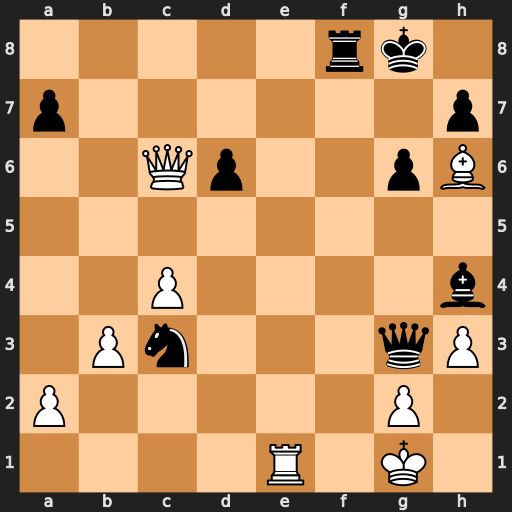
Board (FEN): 5rk1/p6p/2Qp2pB/8/2P4b/1Pn3qP/P5P1/4R1K1
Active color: w
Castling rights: -
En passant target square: -
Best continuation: Re8 Ne2+ Rxe2